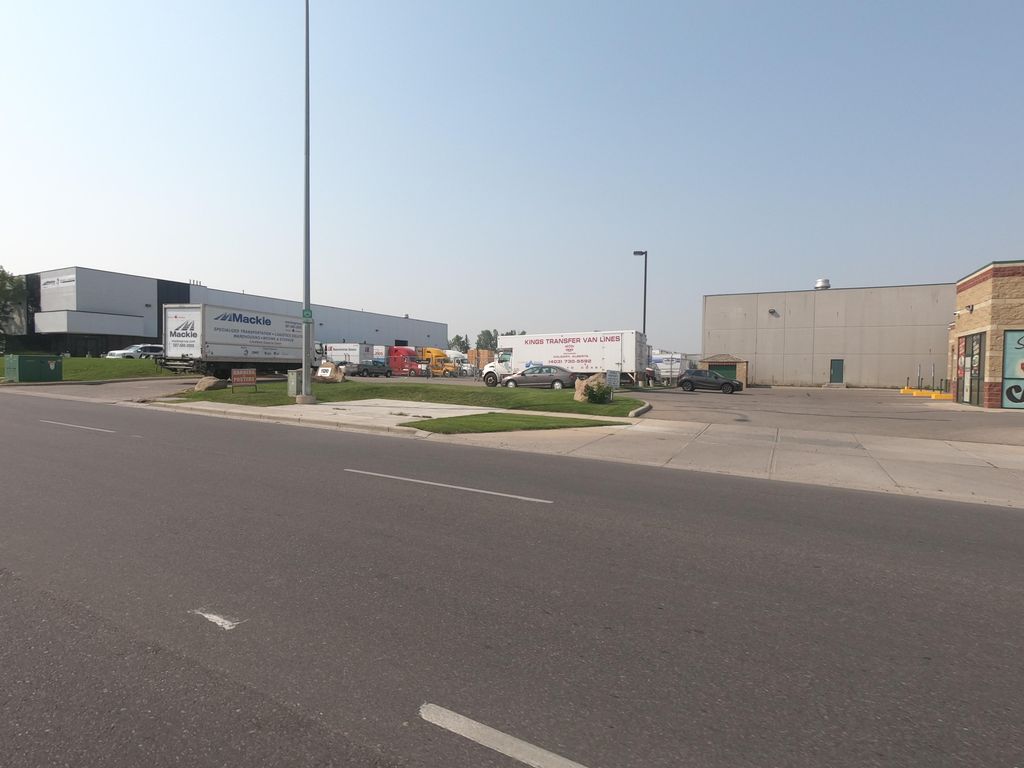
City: calgary